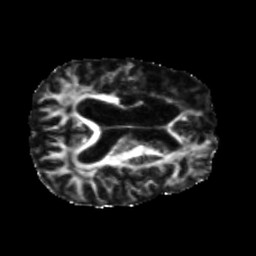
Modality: FA
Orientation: axial
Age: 56
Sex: male
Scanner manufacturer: siemens
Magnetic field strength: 3 T
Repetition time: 5.25 s
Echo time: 0.08 s